Current action and preconditions to check: trajectory_clear

Your task: For each precondition in the list above, predict whether it will hold at this action.

Consider the current scene as observed from the mobile robot's camera, and analyze the predicted future states of all dynamic agents (e.g., people, animals, vehicles, or any moving entities) within the NEXT SECOND.

IMPORTANT: Only answer "very likely" if you are absolutely certain—based on strong, clear evidence—that a dynamic agent will violate the precondition in the predicted future state. Do NOT answer "very likely" for unlikely, ambiguous, or low-probability risks.

Ask yourself for each precondition: Is there a high probability, with clear and convincing evidence, that the predicted future states of any dynamic agent will interfere with the predicted future state of the currently executing action within the NEXT SECOND, causing that precondition to fail?

Assess the risk level based on these predictions. Use "likely" or "very likely" if motions create a clear risk of interference.

Use "neutral" or "improbable" if agents are nearby but their predicted paths are clearly diverging or non-conflicting.

Failure Risk Categories: "very improbable", "improbable", "neutral", "likely", "very likely"

Answer Format: Output ONLY the probability_of_failure value from these categories: "very improbable", "improbable", "neutral", "likely", "very likely"

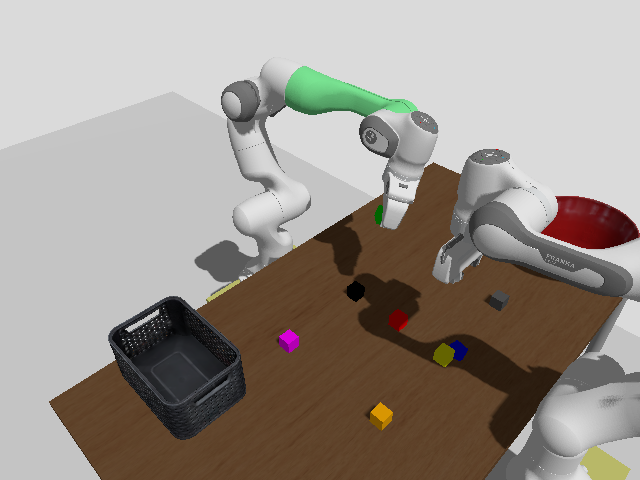

Answer: improbable